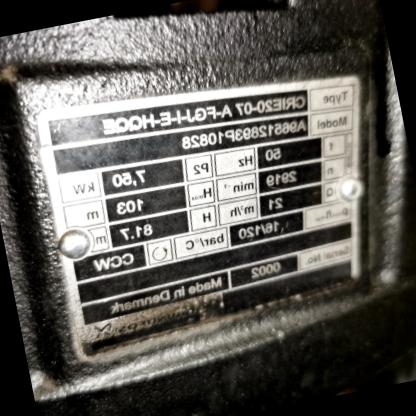
Klasa: tabliczka-znamionowa